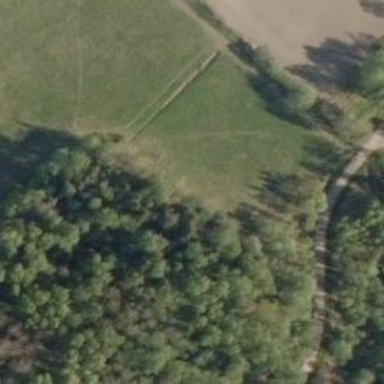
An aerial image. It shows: Path.